Question: I am developing an enrolment system. But i am receiving this error: 'You tried to execute a query that does not include the specified expression..'
I am using the following code:
'''
Private Function RefreshAdvisoryList()
Dim vRS As New ADODB.Recordset
Dim sSQL As String
'clear list
txtsection.Clear
'On Error GoTo ReleaseAndExit
sSQL = "SELECT tblSection.SectionID, tblSection.SectionTitle, tblAdviser.SchoolYear, tblDepartment.DepartmentTitle, tblYearLevel.YearLevelTitle, tblAdviser.TeacherID" & _
" FROM (tblDepartment INNER JOIN (tblYearLevel INNER JOIN tblSection ON tblYearLevel.YearLevelID = tblSection.YearLevelID) ON tblDepartment.DepartmentID = tblSection.DepartmentID) INNER JOIN tblAdviser ON (tblSection.SectionID = tblAdviser.SectionID) AND (tblDepartment.DepartmentID = tblAdviser.DepartmentID)" & _
" GROUP BY tblSection.SectionID, tblSection.SectionTitle, tblAdviser.SchoolYear, tblDepartment.DepartmentTitle, tblYearLevel.YearLevelTitle, tblAdviser.TeacherID" & _
" HAVING (((tblTeacher.TeacherID)='" & curTeacher.TeacherID & "') AND tblSection.SchoolYear='" & Me.txtSchoolYear.Text & "')" & _
" ORDER BY tblAdviser.SchoolYear DESC;"
If ConnectRS(con, vRS, sSQL) = False Then
'fatal
'temp
MsgBox "Unable to connect Teacher's Advisory Recordset.", vbCritical
'GoTo ReleaseAndExit
End If
If AnyRecordExisted(vRS) = True Then
While vRS.EOF = False
txtsection.AddItem vRS!SectionTitle
vRS.MoveNext
Wend
End If
'Exit Function
'ReleaseAndExit:
' Set vRS = Nothing
End Function
'''
Take a look at this screenshot:

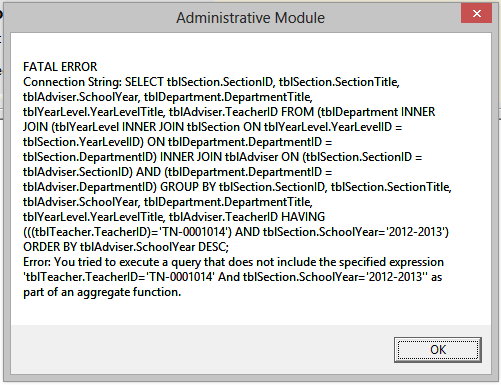
Answer: The 'HAVING' clause references these 2 fields:
- 'tblTeacher.TeacherID'- 'tblSection.SchoolYear'
The 'SELECT' field list includes:
- 'tblAdviser.TeacherID'- 'tblAdviser.SchoolYear'
Change the query so that all references to 'TeacherID' come from the same table. Do the same for 'SchoolYear'.
BTW, 'tblTeacher' is not even included among the query's data sources.
If possible, start an Access session and use the query designer to build this query. It will help you avoid this type of error. Once you have a query which works in Access, then adapt your code to produce the same working SQL statement.